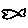
Label: fish